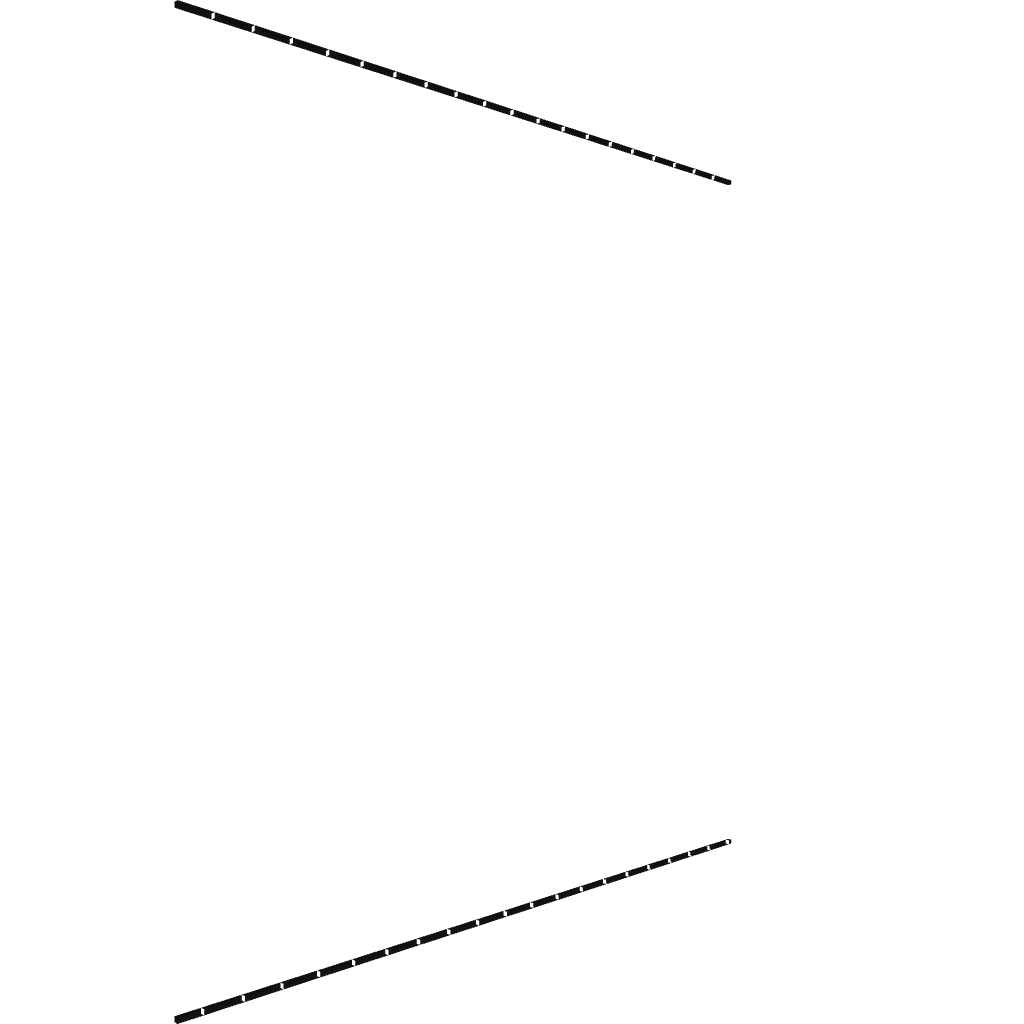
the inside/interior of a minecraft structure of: Miami Heat Logo